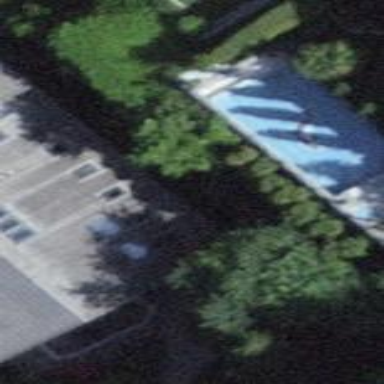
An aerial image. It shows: Outdoor swimming pool in leisure land.